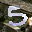
Label: 5